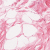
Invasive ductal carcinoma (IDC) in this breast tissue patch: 0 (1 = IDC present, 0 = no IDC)